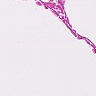
Metastatic tissue present: no